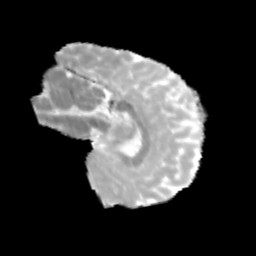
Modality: MD
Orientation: sagittal
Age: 12
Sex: male
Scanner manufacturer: siemens
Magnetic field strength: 3 T
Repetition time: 3.8 s
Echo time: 0.07 s